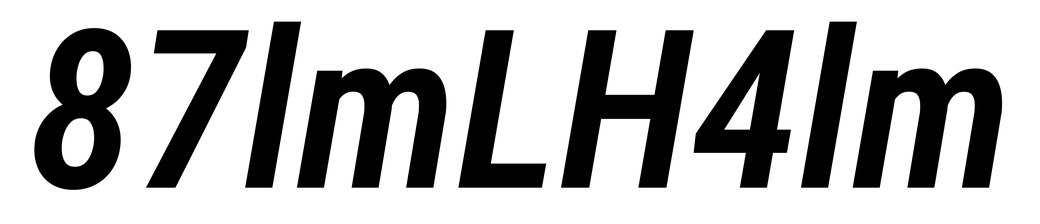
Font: Roboto-Italic_Condensed_SemiBold_Italic